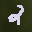
Label: 2